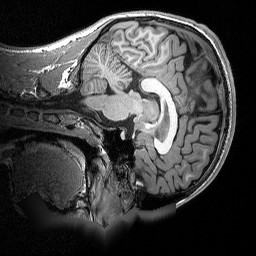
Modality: T1w
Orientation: sagittal